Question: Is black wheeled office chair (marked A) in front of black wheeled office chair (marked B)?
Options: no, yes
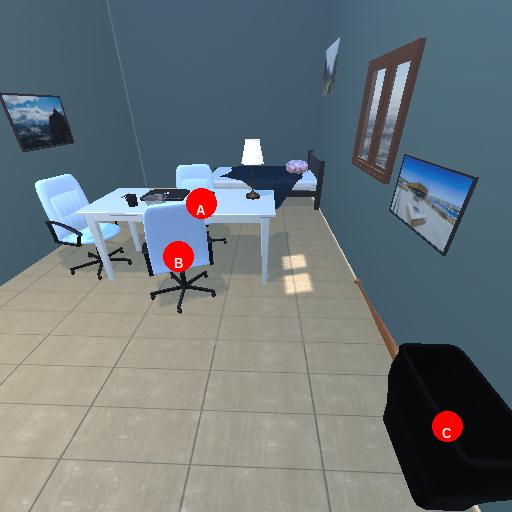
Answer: no